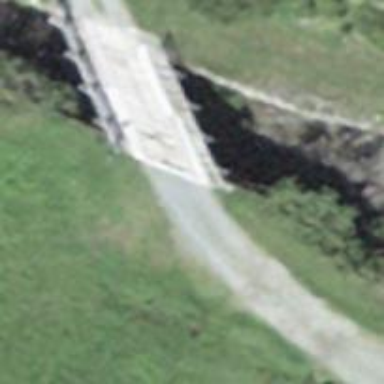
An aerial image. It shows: Track road on bridge with grade 1 track type.